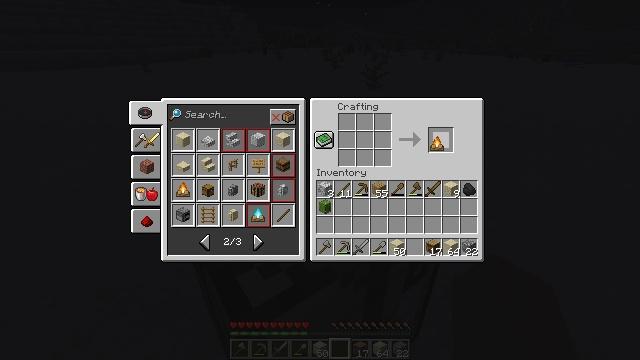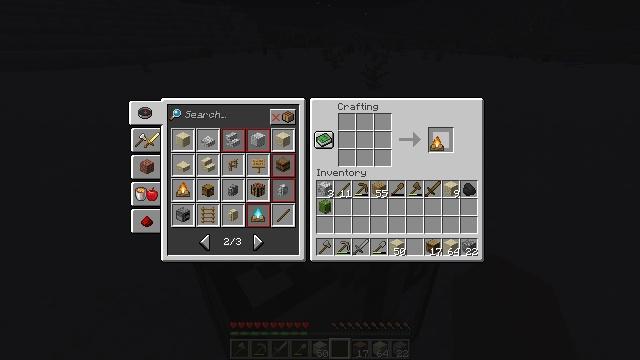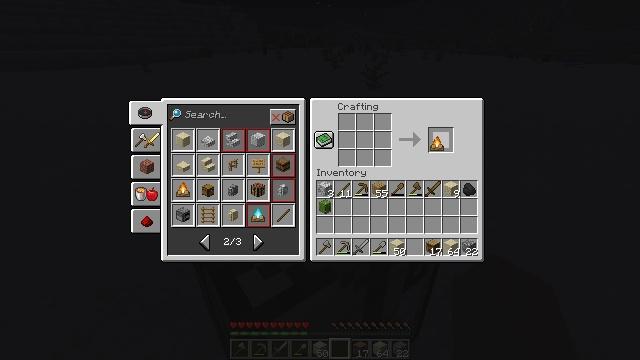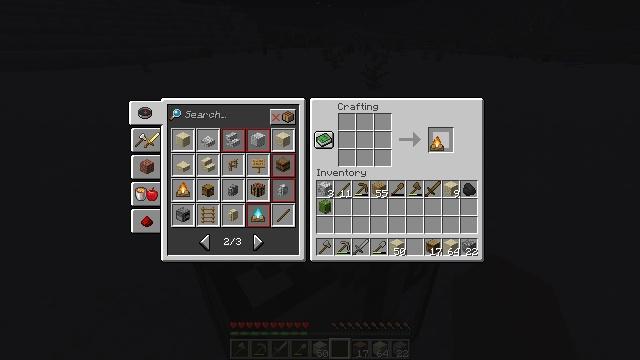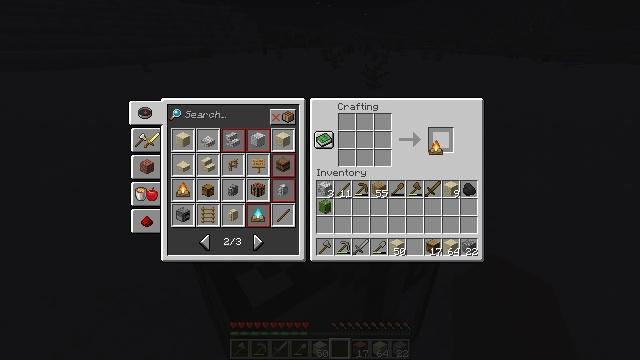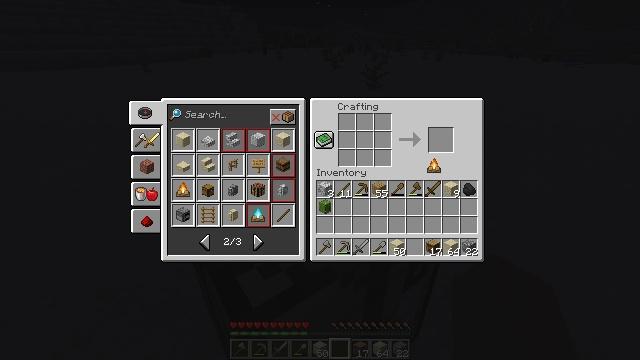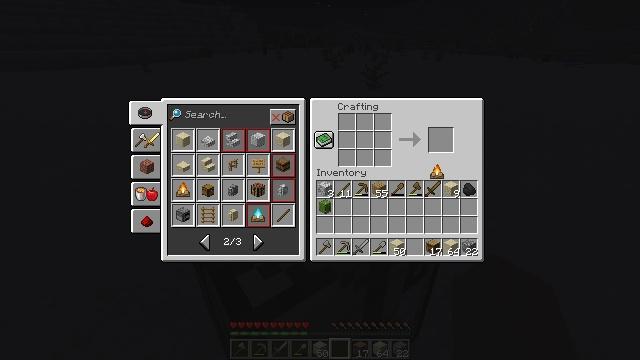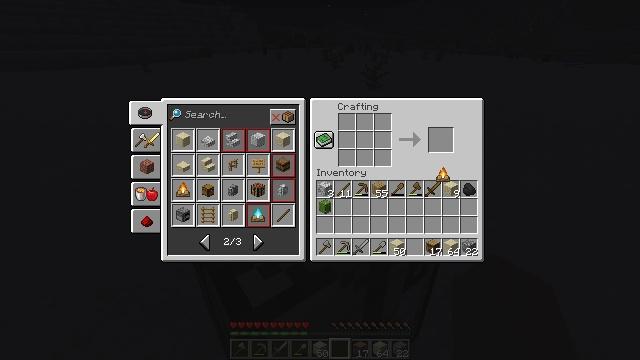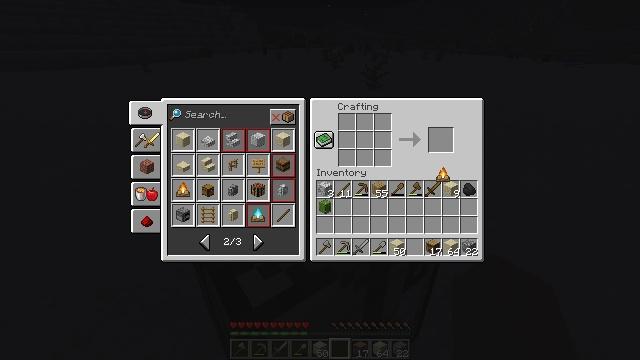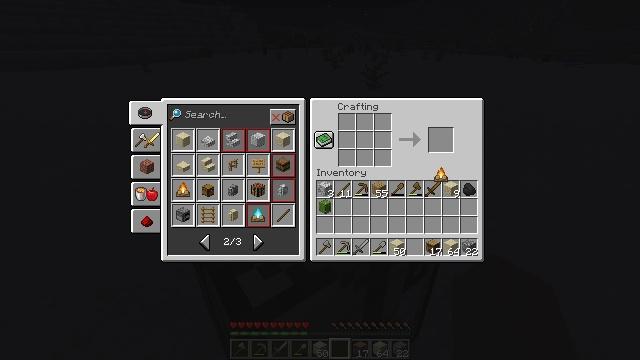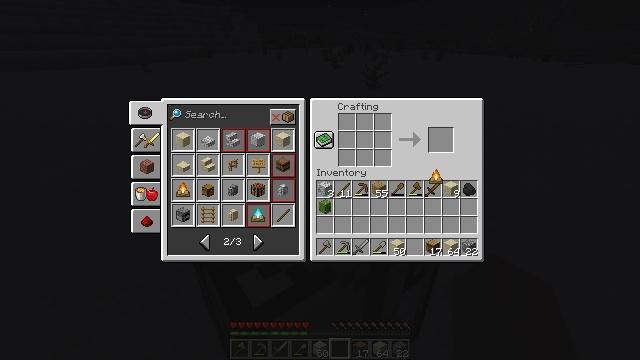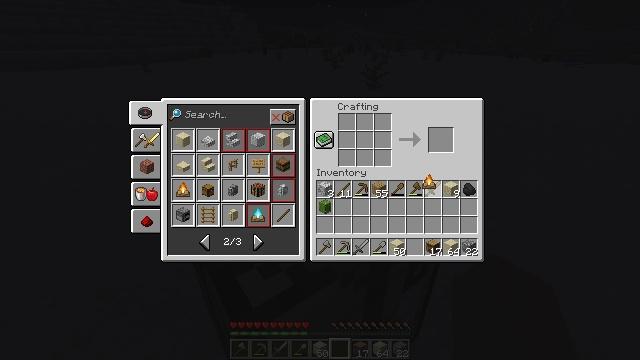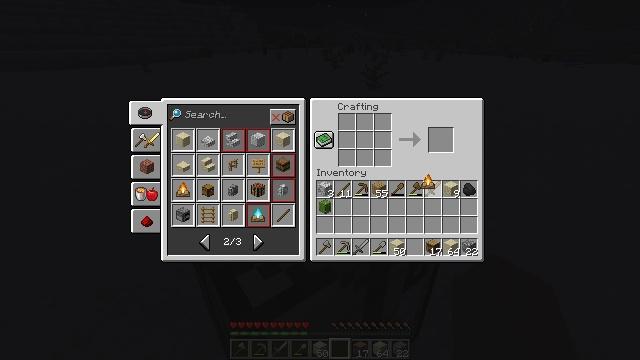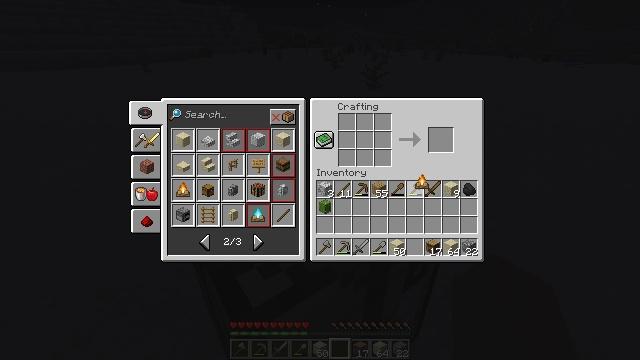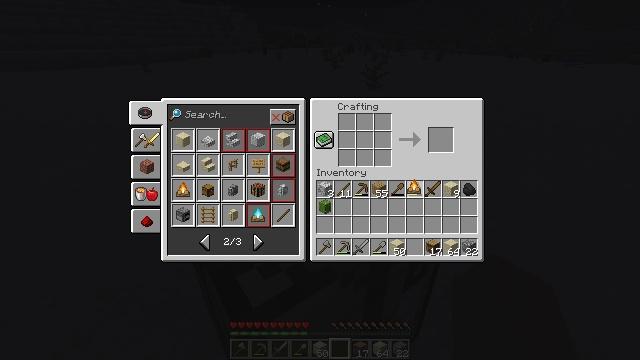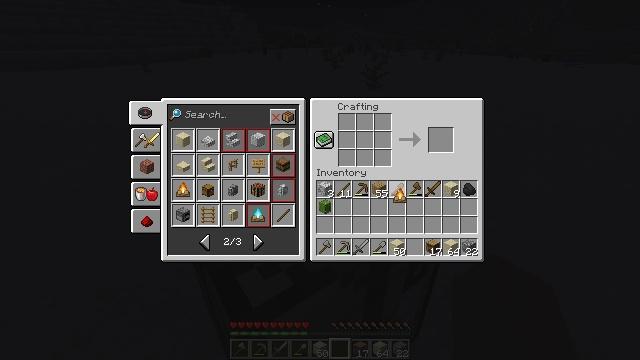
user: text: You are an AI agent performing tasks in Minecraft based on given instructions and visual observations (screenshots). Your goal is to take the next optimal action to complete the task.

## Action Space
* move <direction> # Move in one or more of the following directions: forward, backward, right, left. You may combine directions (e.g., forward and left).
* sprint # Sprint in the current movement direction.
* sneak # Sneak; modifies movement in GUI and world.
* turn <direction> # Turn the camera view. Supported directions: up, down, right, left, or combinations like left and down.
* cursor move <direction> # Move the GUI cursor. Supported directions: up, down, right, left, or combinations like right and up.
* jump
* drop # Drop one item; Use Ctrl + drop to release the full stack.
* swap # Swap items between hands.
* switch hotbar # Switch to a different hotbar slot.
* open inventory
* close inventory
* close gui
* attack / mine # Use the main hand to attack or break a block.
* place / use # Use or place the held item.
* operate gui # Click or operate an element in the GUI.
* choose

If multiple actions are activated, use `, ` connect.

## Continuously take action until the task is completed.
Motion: motion action
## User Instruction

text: drop campfire
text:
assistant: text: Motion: open gui
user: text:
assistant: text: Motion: no_op
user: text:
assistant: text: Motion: no_op
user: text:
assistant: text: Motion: no_op
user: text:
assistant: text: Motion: cursor move down
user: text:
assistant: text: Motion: no_op
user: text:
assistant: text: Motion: no_op
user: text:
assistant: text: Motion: no_op
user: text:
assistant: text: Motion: no_op
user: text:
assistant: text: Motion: no_op
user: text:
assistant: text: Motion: cursor move left
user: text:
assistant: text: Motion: no_op
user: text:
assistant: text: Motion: no_op
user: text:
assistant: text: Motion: cursor move left
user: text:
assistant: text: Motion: cursor move left and down
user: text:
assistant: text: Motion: cursor move left and down
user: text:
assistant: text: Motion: cursor move left
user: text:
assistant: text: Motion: no_op
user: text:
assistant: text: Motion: cursor move down
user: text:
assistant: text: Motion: no_op
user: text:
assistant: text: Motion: no_op
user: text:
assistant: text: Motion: no_op
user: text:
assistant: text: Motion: no_op
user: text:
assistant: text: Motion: no_op
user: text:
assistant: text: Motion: cursor move right
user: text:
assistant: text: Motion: cursor move right
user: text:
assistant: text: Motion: no_op
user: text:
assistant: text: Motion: no_op
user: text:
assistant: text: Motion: no_op
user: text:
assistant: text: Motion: no_op